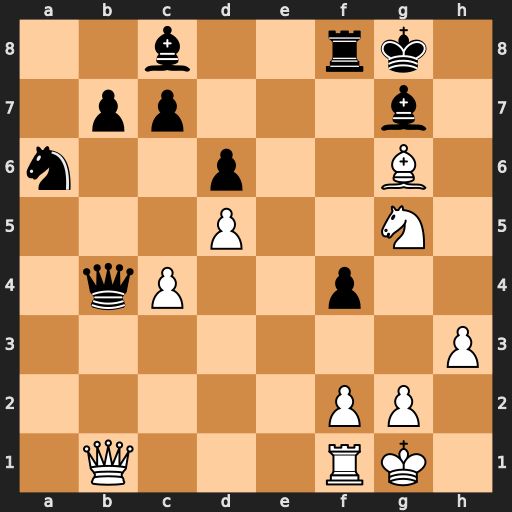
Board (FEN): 2b2rk1/1pp3b1/n2p2B1/3P2N1/1qP2p2/7P/5PP1/1Q3RK1
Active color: w
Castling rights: -
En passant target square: -
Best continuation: Bh7+ Kh8 Qg6 Qc3 Qh5